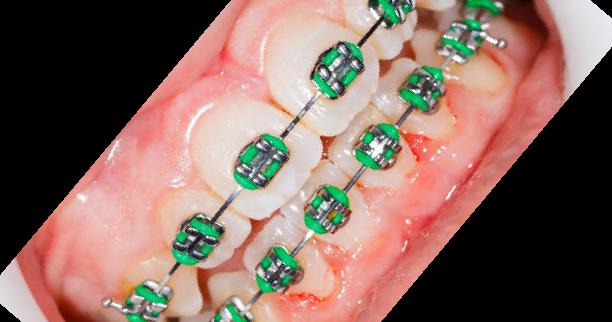
Condition: Gingivitis